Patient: sex M, age 46
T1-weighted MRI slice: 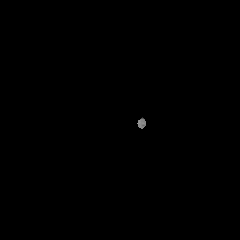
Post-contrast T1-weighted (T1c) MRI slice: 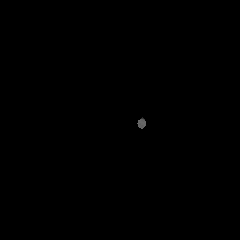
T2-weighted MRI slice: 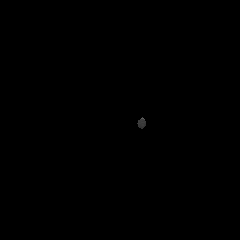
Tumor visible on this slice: no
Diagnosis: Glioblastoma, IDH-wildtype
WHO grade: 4